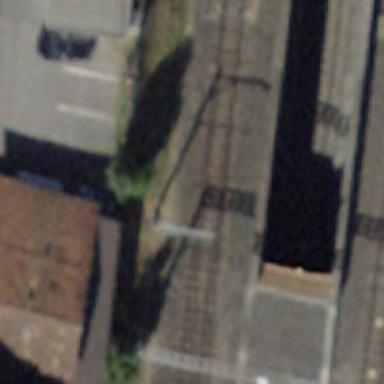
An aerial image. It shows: Railway switch with the turnout side on the left.